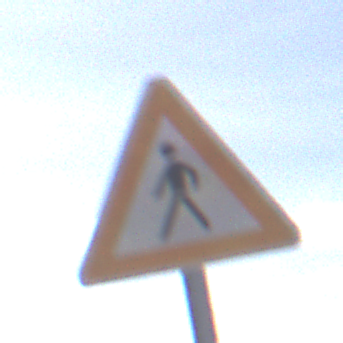
Verkehrszeichen: FussgaengerRechts
Umgebung: Outdoor, Nature
Tageszeit: MorningAfternoon
Wetter: PartlyCloudy
Licht: Natural
Jahreszeit: NotSpecified
Kontrast: HighContrast